Question: I feel like this should be obvious, and perhaps I'm totally missing something, but how do I click URLs from ?
Below is a screenshot example of what I am talking about. (Obviously in this case since it is a warning I can copy the warning from the error list window, paste it into a text editor, extract the url, then use my browser. In other cases I would have to printscreen and then manually re-type the url. Either way, both these approaches are time consuming)

The "other cases" would be a result of viewing a summary from other binaries, where the developer used summary tags i.e.
'''
/// <summary>
/// Visit http://www.google.com for more info
/// </summary>
static void foo()
{
}
'''
I cannot mouse over the summary box to click the link without it disappearing.
I'm not griping that I cannot use an external browser, I can't click the link (or copy easily) from the summary box. There has to be a better way
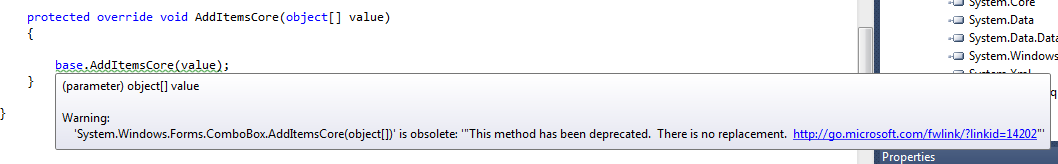
Answer: This question was asked before, the only way to do it is with a macro (see below). You think Microsoft would make this easier.
'''
Sub OpenURLInChrome()
'copy to end of line
DTE.ActiveDocument.Selection.EndOfLine(True)
'set var
Dim url As String = DTE.ActiveDocument.Selection.Text
'launch chrome with url
System.Diagnostics.Process.Start(Environment.GetFolderPath(Environment.SpecialFolder.LocalApplicationData) + "\Google\Chrome\Application\chrome.exe", url)
End Sub
'''